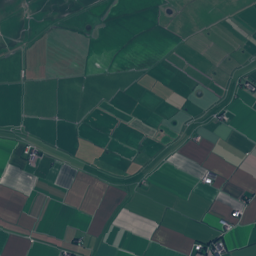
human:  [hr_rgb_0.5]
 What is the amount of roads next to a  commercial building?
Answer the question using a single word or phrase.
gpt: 40

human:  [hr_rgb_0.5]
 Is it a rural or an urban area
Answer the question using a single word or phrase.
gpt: rural

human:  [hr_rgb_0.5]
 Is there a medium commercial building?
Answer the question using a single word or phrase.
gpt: yes

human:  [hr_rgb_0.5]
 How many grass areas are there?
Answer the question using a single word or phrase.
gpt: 101

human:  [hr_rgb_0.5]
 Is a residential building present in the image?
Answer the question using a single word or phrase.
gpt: yes

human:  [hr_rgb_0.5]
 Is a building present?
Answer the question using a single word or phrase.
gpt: yes

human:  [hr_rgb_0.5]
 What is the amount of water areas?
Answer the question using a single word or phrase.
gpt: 44

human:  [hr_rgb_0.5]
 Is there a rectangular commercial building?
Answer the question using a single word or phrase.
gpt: yes

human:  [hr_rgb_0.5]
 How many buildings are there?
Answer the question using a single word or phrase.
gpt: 62

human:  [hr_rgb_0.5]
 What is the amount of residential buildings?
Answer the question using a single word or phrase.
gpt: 57

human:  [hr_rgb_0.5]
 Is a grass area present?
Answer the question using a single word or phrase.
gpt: yes

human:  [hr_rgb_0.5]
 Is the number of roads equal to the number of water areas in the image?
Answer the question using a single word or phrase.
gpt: no

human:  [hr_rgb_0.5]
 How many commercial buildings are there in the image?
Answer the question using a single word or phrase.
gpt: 4

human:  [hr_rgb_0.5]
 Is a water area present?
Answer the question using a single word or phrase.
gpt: yes

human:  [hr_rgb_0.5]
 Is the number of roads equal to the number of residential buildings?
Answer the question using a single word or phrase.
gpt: no

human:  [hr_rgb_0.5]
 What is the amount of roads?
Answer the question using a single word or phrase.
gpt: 46

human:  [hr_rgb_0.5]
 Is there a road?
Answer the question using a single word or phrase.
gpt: yes

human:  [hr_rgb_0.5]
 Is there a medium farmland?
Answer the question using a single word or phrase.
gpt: no

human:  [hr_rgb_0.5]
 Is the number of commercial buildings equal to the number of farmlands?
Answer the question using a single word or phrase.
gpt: no

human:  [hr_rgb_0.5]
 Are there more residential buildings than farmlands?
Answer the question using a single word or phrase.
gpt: yes

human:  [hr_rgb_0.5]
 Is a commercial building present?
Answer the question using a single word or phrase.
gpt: yes

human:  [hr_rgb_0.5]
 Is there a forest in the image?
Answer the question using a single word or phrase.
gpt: yes

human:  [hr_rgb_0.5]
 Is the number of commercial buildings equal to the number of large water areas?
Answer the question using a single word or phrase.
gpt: no

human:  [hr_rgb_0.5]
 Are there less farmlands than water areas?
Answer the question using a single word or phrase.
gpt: no

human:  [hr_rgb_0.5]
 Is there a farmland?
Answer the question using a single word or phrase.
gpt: yes

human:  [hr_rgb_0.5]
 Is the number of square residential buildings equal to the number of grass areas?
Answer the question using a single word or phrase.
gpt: no

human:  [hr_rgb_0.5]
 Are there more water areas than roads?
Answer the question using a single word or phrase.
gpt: no

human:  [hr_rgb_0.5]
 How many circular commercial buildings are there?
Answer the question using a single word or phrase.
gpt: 0

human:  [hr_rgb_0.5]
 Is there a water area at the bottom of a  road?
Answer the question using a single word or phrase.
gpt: yes

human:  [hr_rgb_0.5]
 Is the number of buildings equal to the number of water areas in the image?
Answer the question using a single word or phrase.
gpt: no

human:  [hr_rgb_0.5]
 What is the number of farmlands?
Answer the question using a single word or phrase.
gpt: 49

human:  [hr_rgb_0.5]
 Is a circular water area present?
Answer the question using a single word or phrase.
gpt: yes

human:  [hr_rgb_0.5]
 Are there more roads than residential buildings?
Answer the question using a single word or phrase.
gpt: no

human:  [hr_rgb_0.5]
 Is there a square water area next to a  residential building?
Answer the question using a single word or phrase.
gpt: yes

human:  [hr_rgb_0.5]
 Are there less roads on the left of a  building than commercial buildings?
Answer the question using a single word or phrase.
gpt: no

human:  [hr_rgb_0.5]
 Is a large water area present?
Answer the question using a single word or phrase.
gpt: yes

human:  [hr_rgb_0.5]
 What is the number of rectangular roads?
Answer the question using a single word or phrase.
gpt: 0

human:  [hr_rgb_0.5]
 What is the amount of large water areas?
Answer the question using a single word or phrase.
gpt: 14

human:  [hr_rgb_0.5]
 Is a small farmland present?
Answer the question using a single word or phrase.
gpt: no

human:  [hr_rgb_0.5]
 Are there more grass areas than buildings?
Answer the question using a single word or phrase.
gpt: yes

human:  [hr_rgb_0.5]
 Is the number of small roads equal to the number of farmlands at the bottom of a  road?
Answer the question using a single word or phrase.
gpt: no

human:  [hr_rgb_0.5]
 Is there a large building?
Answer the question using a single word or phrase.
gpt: no

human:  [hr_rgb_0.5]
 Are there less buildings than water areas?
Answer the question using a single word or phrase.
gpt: no

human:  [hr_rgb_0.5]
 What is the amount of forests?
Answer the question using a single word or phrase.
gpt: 11

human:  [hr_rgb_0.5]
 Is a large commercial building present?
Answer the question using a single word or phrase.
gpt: no

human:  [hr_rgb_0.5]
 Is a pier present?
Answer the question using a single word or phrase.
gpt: yes

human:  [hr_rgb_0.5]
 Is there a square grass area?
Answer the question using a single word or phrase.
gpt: no

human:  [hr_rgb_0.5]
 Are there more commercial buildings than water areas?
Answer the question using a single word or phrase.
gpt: no

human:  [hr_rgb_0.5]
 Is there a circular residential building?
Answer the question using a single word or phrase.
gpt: yes

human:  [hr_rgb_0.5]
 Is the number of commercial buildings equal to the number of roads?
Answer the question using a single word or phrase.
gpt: no

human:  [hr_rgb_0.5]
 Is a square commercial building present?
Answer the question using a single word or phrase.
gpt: no

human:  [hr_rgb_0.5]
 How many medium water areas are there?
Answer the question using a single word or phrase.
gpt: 14

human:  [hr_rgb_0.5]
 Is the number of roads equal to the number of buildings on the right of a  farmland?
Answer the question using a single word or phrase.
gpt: no

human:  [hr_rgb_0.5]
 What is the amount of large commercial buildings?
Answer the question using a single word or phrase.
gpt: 0

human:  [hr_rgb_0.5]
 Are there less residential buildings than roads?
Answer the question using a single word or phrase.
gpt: no

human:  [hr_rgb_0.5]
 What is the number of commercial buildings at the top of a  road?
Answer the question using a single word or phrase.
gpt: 4

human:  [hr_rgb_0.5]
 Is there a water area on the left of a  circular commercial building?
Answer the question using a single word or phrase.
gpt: no

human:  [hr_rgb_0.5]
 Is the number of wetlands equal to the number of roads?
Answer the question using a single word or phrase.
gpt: no

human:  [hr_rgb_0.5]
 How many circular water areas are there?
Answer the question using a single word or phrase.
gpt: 7

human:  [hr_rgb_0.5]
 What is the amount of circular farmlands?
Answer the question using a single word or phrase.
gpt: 0

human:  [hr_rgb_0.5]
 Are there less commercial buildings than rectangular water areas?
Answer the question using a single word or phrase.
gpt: yes

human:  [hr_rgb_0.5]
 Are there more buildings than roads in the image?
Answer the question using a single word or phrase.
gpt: yes

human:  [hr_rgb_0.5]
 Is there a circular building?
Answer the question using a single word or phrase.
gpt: yes

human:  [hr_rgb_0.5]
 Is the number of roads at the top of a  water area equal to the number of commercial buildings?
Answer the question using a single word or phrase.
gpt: no